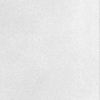
Label: dusty